Question: The situation as follows:
we have one big MVC project with database first approach on EF5.0:
ObjectContext constructor:
'''
namespace xxx.Models
{
(...)
public partial class xxxEntities : ObjectContext
{
#region Constructors
/// <summary>
/// (...)
/// </summary>
public xxxEntities() : base("name=xxxEntities", "xxxEntities")
{
this.ContextOptions.LazyLoadingEnabled = true;
OnContextCreated();
}
(...)
'''
connection string:
'''
<add name="xxxEntities"
connectionString="metadata=res://*/Models.xxxModel.csdl|
res://*/Models.xxxModel.ssdl|res://*/Models.xxxModel.msl;
provider=System.Data.SqlClient;provider connection string=&quot;
data source=.;Initial catalog=xxxdb;
integrated security=True;
multipleactiveresultsets=True;
App=EntityFramework&quot;"
providerName="System.Data.EntityClient" />
'''
We choose Code First for testing the new development on separated namespace.
connection string:
'''
<add name="xxxCFContext"
connectionString="Data Source=.;
Initial Catalog=xxxdb;
Integrated Security=True;
User Instance=False;
MultipleActiveResultSets=True"
providerName="System.Data.SqlClient" />
'''
DbContext constructor:
'''
namespace xxx.Models.CodeFirst
{
public partial class xxxCFContext : DbContext
{
static xxxCFContext()
{
Database.SetInitializer<xxxCFContext>(new ValidateDatabase<xxxCFContext>());
}
public xxxCFContext()
: base("Name=xxxCFContext")
{
}
(...)
'''
We run add-migrations, update-database without problem, the build completed with success.
But on the first time with the code-first db access:
'''
xxxCFContext cfdb = new xxxCFContext();
foreach (Xobject xobject in cfdb.Xobjects)
'''
Appear the error:
"Could not find the conceptual model type 'xxx.models.yyyclass'", but this yyyclass exist in edmx, NOT the codefirst part.
Uninstall EF5.0, install EF6.0 and the error disappeared. But i need the EF5.0 not the 6.0 alfa3 prerelease.
What's wrong? How can we use edmx mixed with codefirst with EF5.0?
I know this workarounds, but not help for me:
<URL>
<URL>
<URL>
<URL>
<URL>
<URL>
The problem of generating (with xxxmodel.Context.tt and xxxModel.tt) the large existing edmx heavily exploits the advantages of ObjectContext, so we can not simply change from the ObjectContext to the DbContext (behind the existing edmx).
From DB First to CodeFirst, we choose the following:
- <URL>
(Right-click into EDMX editor and add code generation item. If you do not seem, to be installed: Tools menu, Extensions and Updates, <URL>

- - - - and tadam, in about 10 minutes, we moved from Database First to Code First. During development, with existing 80 tables in db.- run Enable-Migrations in Power Management Console, and continued with CodeFirst.
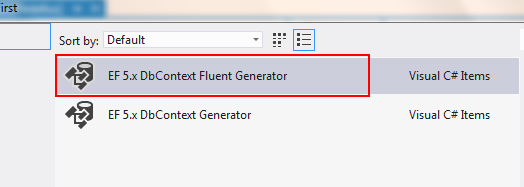
Answer: It may help to keep the different "types" of EF (code-first, database first, etc.) in separate assemblies: a limitation of EF <URL>.